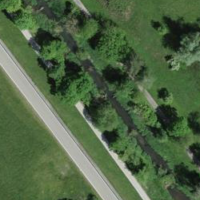
EUNIS habitat code: 25
Species observed at this site:
Ajuga reptans